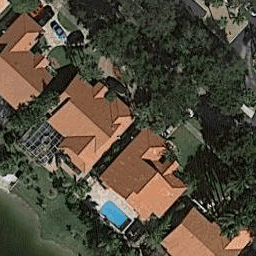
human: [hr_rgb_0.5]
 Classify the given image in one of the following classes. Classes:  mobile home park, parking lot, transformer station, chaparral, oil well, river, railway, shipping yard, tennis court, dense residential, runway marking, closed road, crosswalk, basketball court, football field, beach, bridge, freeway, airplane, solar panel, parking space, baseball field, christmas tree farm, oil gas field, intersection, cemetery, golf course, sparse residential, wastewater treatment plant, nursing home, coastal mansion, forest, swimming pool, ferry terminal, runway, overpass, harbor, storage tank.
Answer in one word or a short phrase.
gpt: coastal mansion